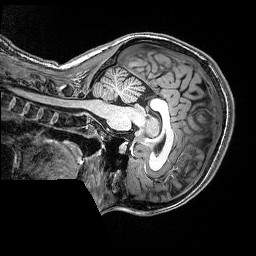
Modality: T1w
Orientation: sagittal
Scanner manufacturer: siemens
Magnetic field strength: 3 T
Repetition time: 2.5 s
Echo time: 0.00343 s